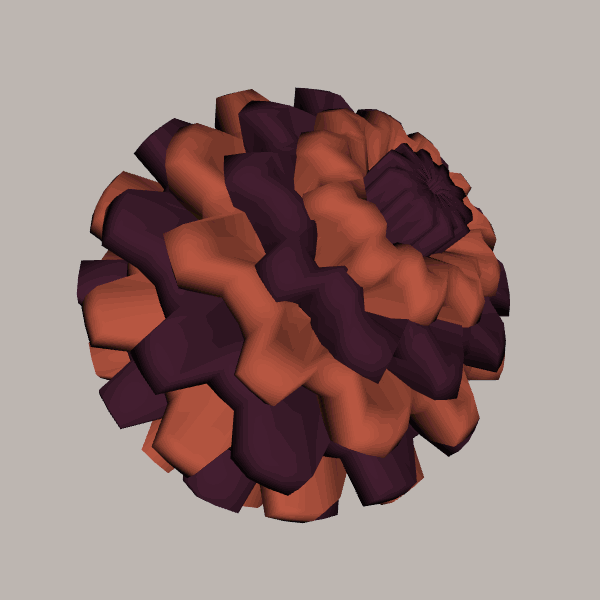
Background: light